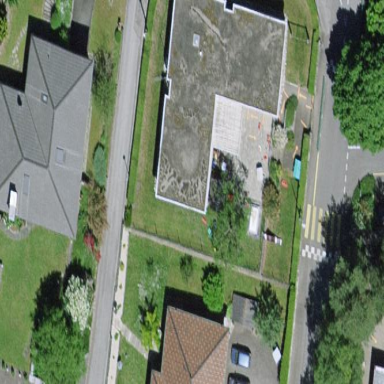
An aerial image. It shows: Kindergarten building.